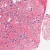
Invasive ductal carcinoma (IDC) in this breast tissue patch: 1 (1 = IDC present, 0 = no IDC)